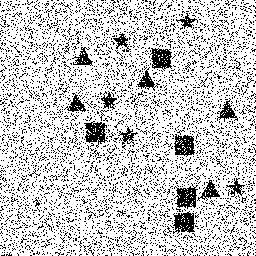
Squares: 5
Triangles: 5
Stars: 5
Total shapes: 15